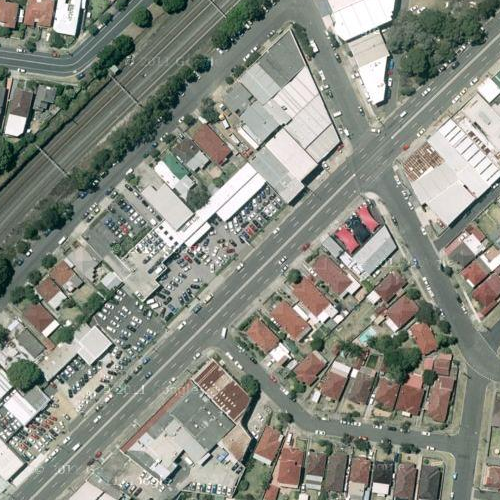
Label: sydney